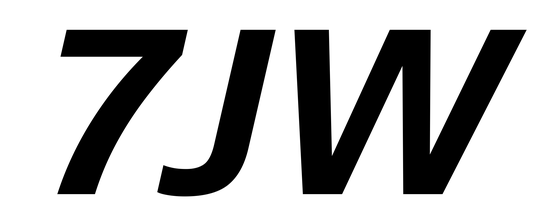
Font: InstrumentSans-Italic_Bold_Italic